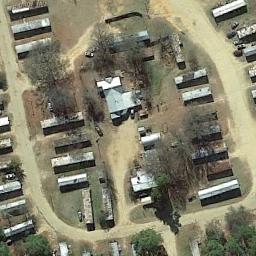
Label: mobile_home_park